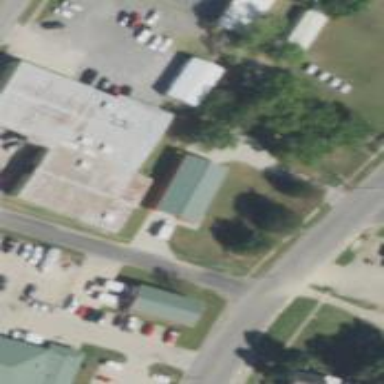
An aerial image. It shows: Building housing car repair shop.